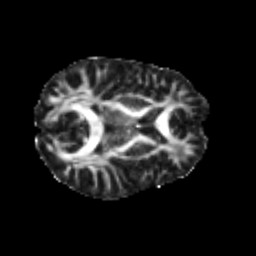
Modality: FA
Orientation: axial
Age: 29
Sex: male
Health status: healthy